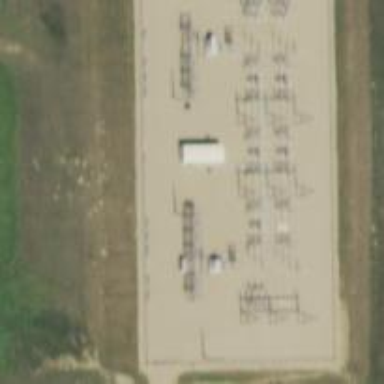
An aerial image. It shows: Switch used for power control.